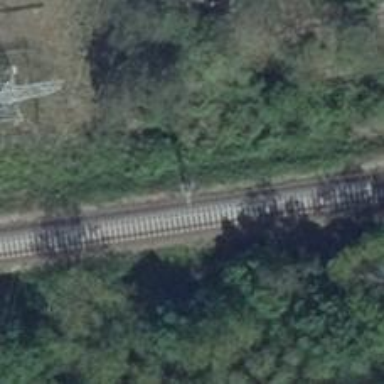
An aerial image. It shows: Minor power line.